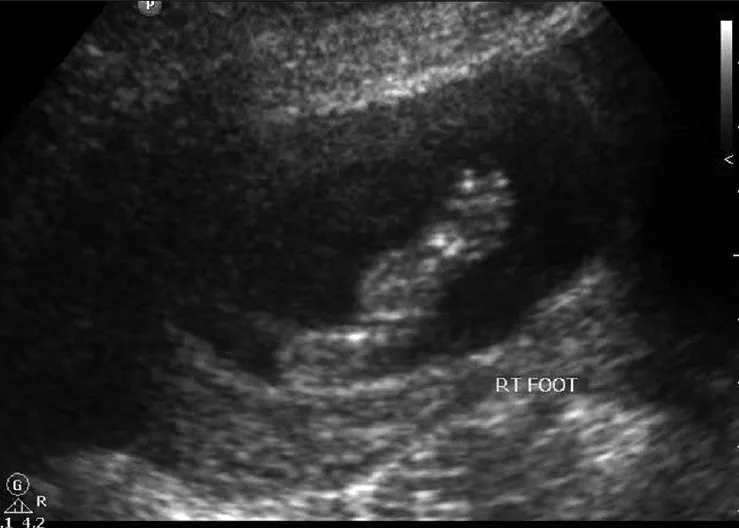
Prominent heel.
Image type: radiology (ultrasound)